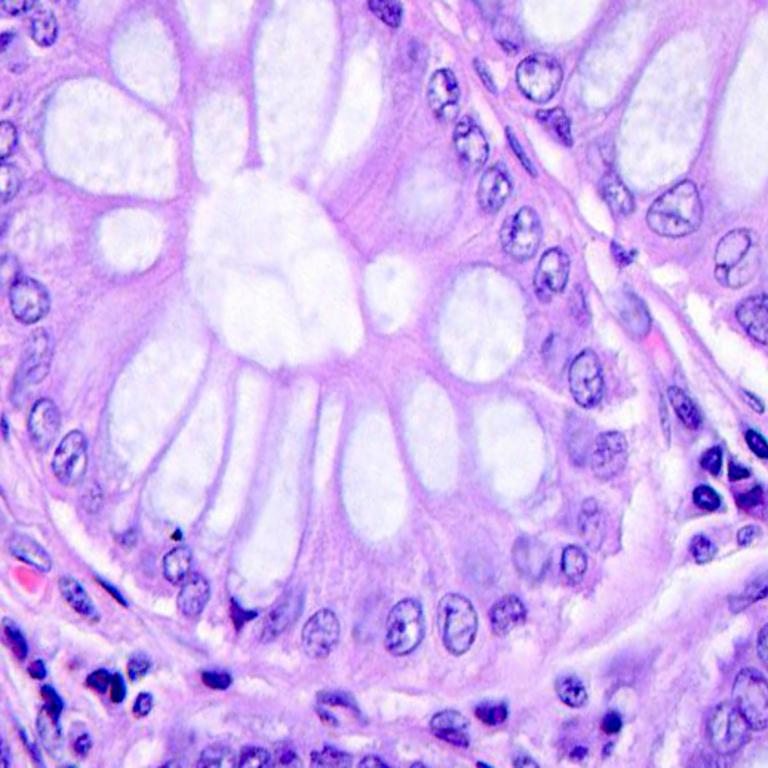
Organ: colon
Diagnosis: benign